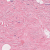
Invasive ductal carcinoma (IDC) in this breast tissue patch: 0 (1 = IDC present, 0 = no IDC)